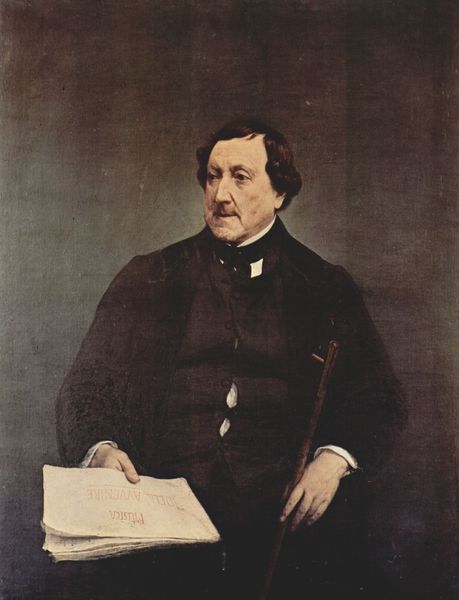
Titel: Porträt des Giocchino Rossini
Künstler: Francesco Hayez
Standort: Milano
Institution: Pinacoteca di Brera
Schlagwörter: blätter, dunkel, gemälde, hand, kopf, mann, weiß, akte, sitzen, braun, daumen, frankreich, frisur, grau, haar, hell, hintergrund, holz, mund, nase, ohr, profil, schwarz, stuhl, zeichnung, blick, rock, schleife, alt, anzug, bart, hemd, jacke, schnurrbart, wand, augen, gesicht, halten, kragen, bildnis, herr, hände, portrait, porträt, vorhang, öl, haare, sitzend, saum, blatt, musik, musiker, england, kinn, knopf, kontrast, locken, scheitel, stock, schrift, wangen, papier, papiere, zimmerecke, lehne, sitz, noten, stab, dick, krawatte, dichter, seitenscheitel, lesen, notenheft, angelehnt, knöpfe, fliege, hemdkragen, weste, foto, fett, eng, buch, zettel, mollig, komponist, vatermörder, text, zeitschrift, zeitung, manschette, stehkragen, heft, seiten, pfarrer, dunke, rasiert, brief, schreiben, wams, binder, stapel, beleibt, gelehrter, klassik, dicklich, schwrz, kacke, konterfei, spitze nase, wamms, rossini